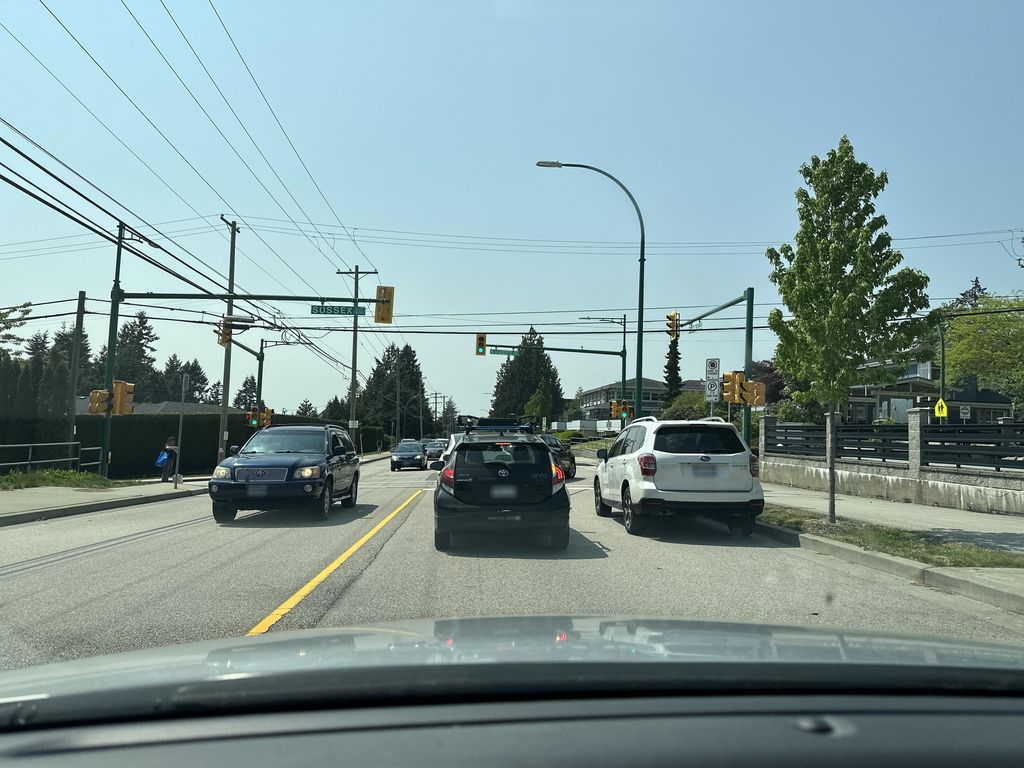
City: vancouver